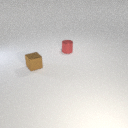
small red metal cylinder behind small brown metal cube